Aerial crown-view tile of a tropical tree (Barro Colorado Island, Panama), acquired 20250715:
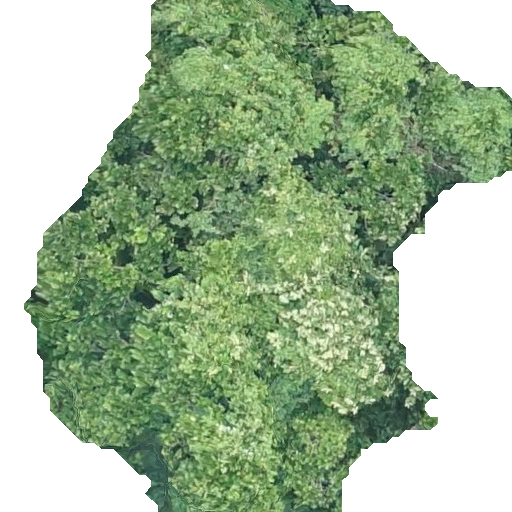
Species: Anacardium excelsum
GBIF accepted scientific name: Anacardium excelsum
Crown area: 264.104 m²